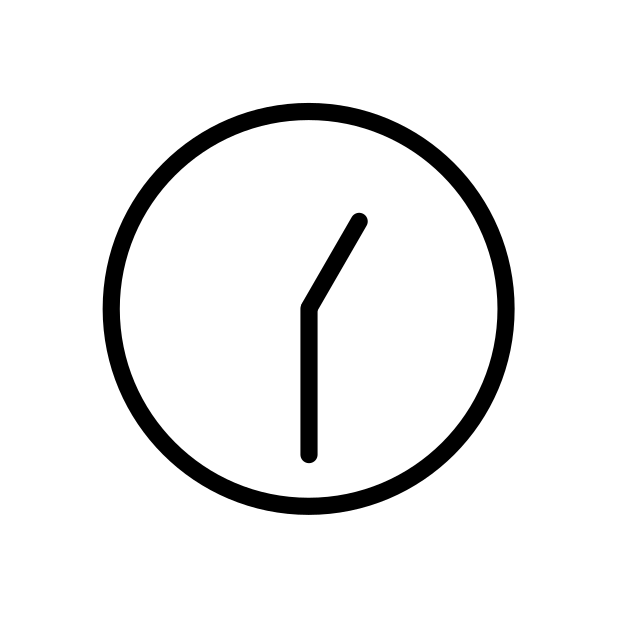
one-thirty